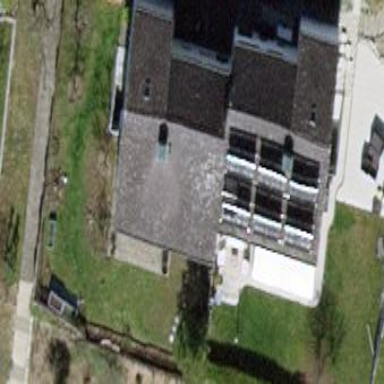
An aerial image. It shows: Detached building.